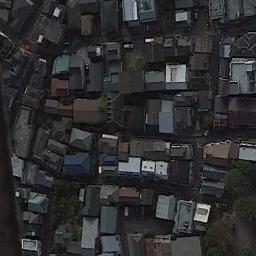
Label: dense_residential